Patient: sex M, age 29
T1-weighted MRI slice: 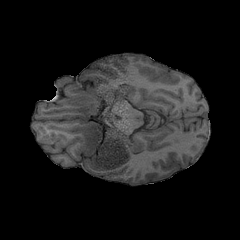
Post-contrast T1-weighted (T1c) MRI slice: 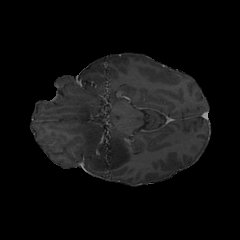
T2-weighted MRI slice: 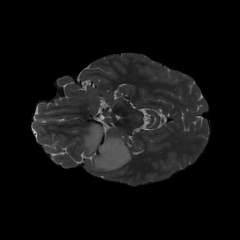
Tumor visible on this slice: yes
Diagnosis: Astrocytoma, IDH-mutant
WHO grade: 2